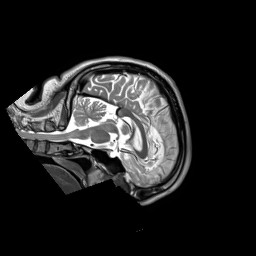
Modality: T2w
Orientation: sagittal
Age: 62
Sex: male
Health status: ill
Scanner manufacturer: siemens
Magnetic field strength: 3 T
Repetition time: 2.8 s
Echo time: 0.326 s